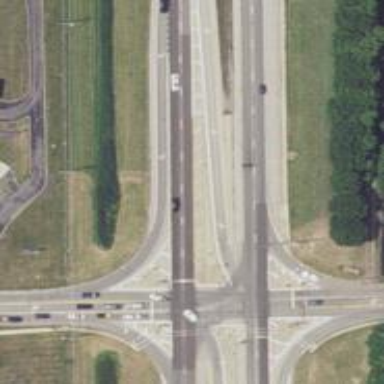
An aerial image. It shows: Trunk link road with asphalt surface.